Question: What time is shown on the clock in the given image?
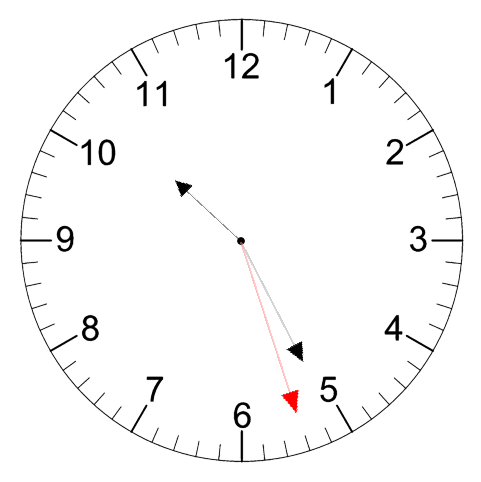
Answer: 10:25:27